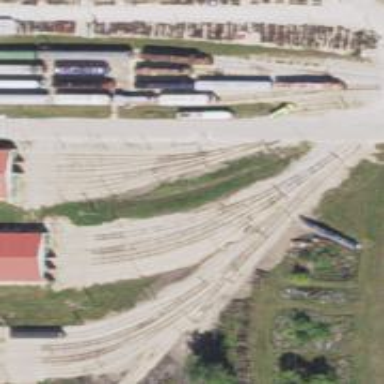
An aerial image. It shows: Preserved railway yard with electrified contact lines.